Interaction volume radius: 5 \u00c5
Interaction volume height: 25 \u00c5
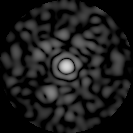
Disorder parameter: 0.865